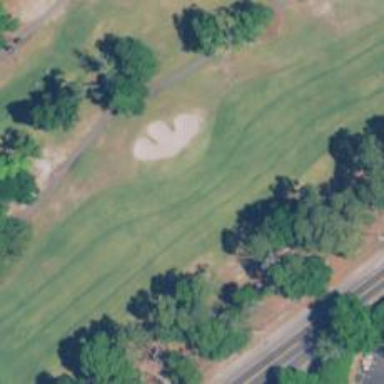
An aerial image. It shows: Golf hole.